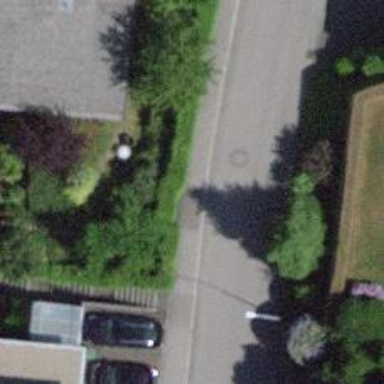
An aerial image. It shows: Sidewalk along the footway.